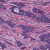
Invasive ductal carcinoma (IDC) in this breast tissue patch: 0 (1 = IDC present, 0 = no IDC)